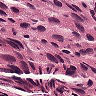
Metastatic tissue present: yes